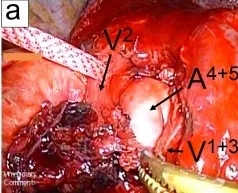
(a) Station 11i lymph node (#11i) has rigidly adhered to the intermedius bronchus, V2, and common basal PA. A4 + 5 is running between V2 and V1 + 3.
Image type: medical_photograph (other_medical_photograph)